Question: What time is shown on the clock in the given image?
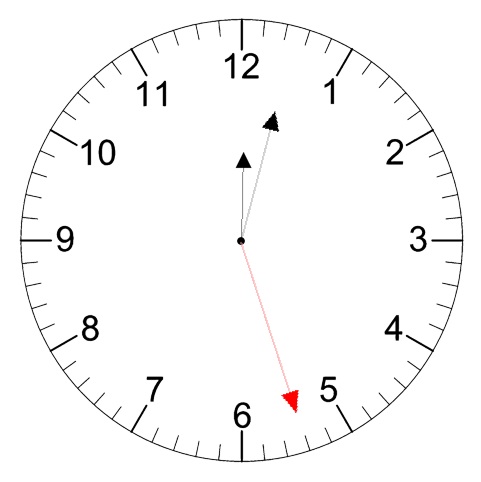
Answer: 12:02:27